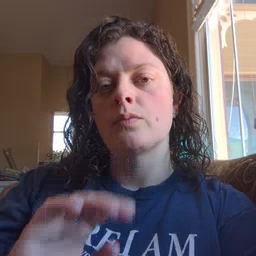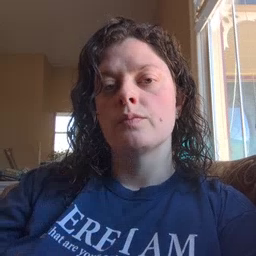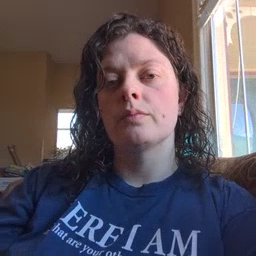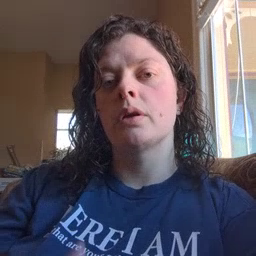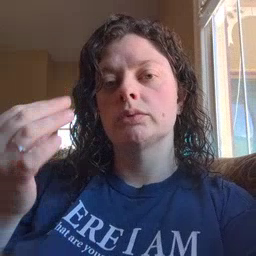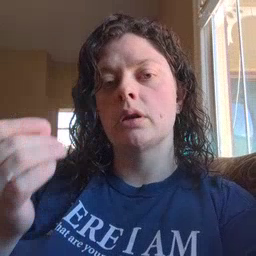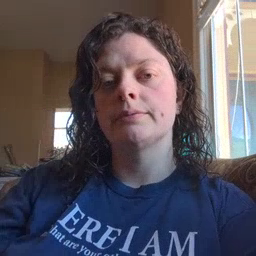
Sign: outside